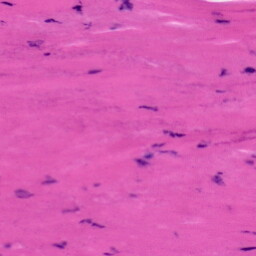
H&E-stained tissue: Tonsil